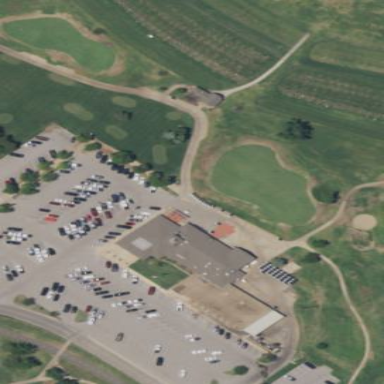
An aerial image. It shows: Practice golf area with grass landuse.